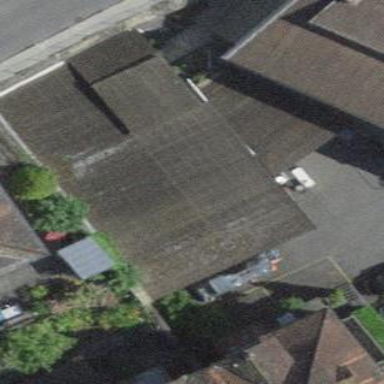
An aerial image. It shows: Shed.